Current action and preconditions to check: trajectory_clear

Your task: For each precondition in the list above, predict whether it will hold at this action.

Consider the current scene as observed from the mobile robot's camera, and analyze the predicted future states of all dynamic agents (e.g., people, animals, vehicles, or any moving entities) within the NEXT SECOND.

IMPORTANT: Only answer "very likely" if you are absolutely certain—based on strong, clear evidence—that a dynamic agent will violate the precondition in the predicted future state. Do NOT answer "very likely" for unlikely, ambiguous, or low-probability risks.

Ask yourself for each precondition: Is there a high probability, with clear and convincing evidence, that the predicted future states of any dynamic agent will interfere with the predicted future state of the currently executing action within the NEXT SECOND, causing that precondition to fail?

Assess the risk level based on these predictions. Use "likely" or "very likely" if motions create a clear risk of interference.

Use "neutral" or "improbable" if agents are nearby but their predicted paths are clearly diverging or non-conflicting.

Failure Risk Categories: "very improbable", "improbable", "neutral", "likely", "very likely"

Answer Format: Output ONLY the probability_of_failure value from these categories: "very improbable", "improbable", "neutral", "likely", "very likely"

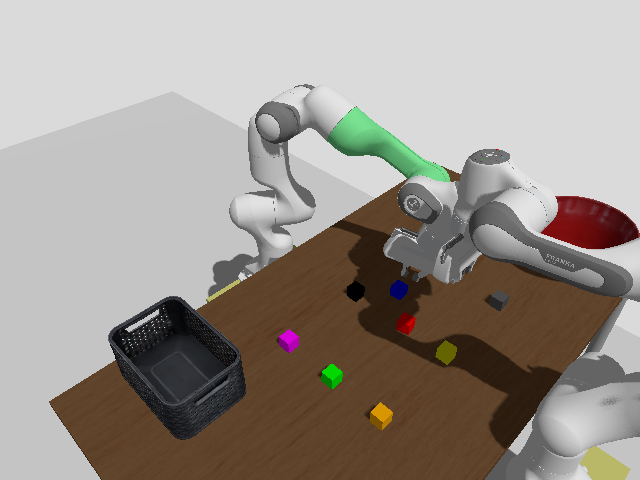

Answer: neutral